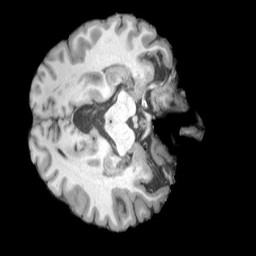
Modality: T1w
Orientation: axial
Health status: healthy